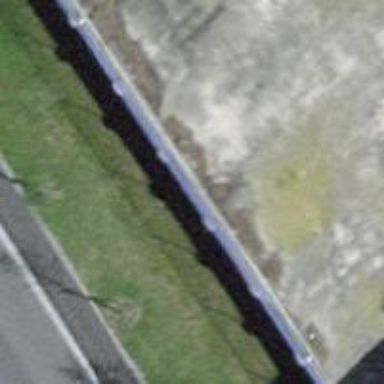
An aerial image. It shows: Bus stop with platform for public transport.